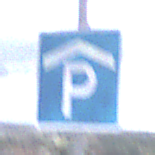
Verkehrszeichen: Parkhaus
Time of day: MorningAfternoon
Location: Outdoor (Suburban)
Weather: PartlyCloudy
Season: NotSpecified
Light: Natural